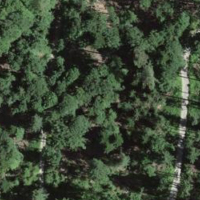
EUNIS habitat code: 41
Species observed at this site:
Sambucus racemosa